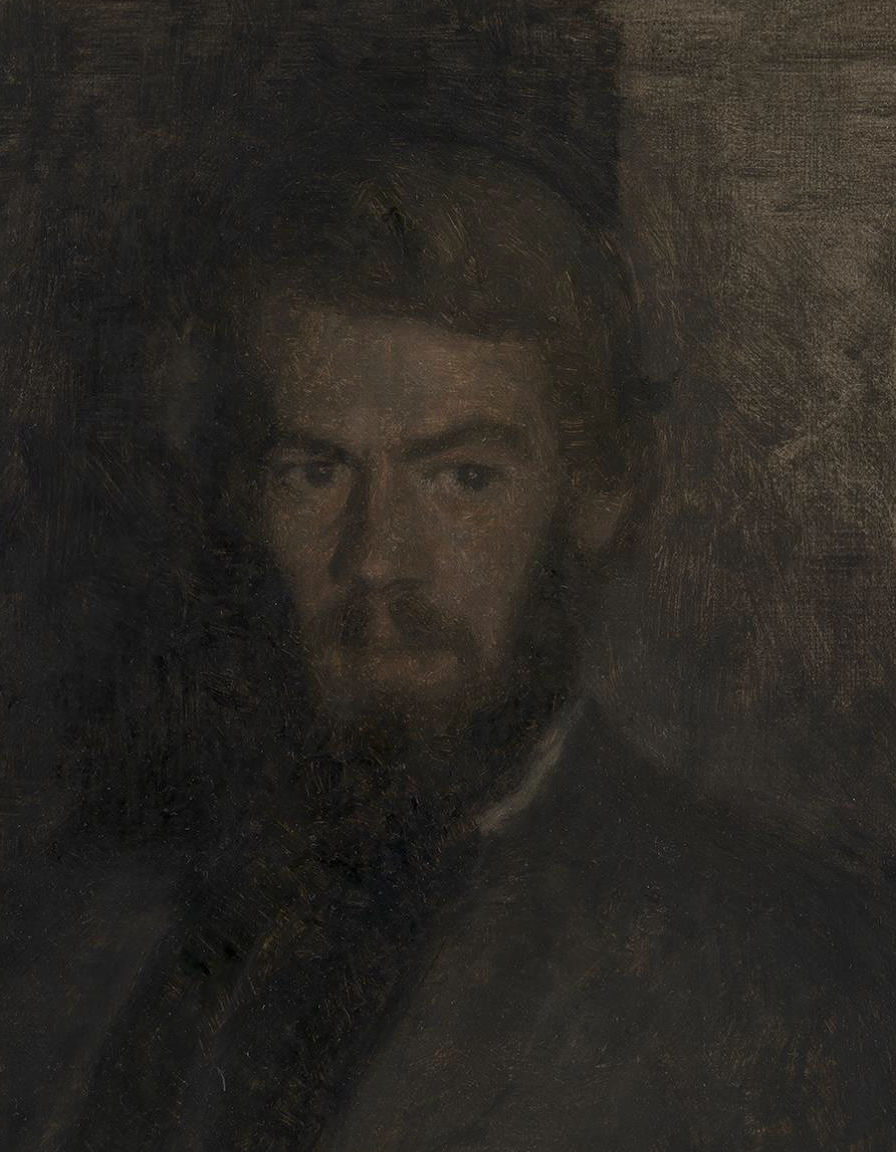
portrait painting, close up, dark chiaroscuro, bearded man in dark jacket facing viewer with direct gaze dark atmospheric background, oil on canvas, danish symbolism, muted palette